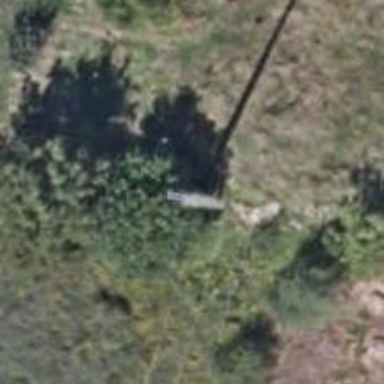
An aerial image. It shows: Power pole.